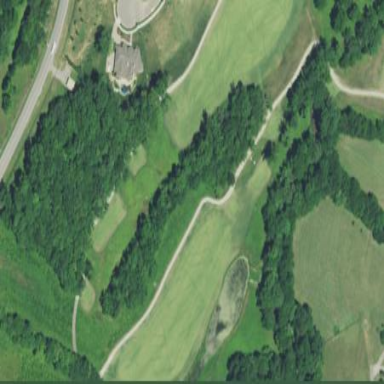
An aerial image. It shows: Golf fairway in the image.